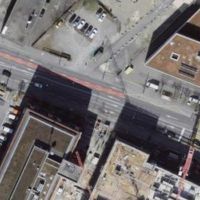
EUNIS habitat code: 54
Species observed at this site:
Tussilago farfara